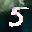
Label: 5